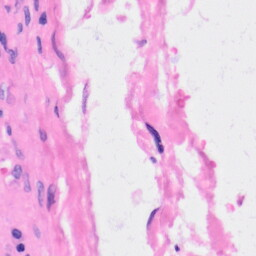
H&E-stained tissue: Kidney